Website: lowes
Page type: stored-credit-cards
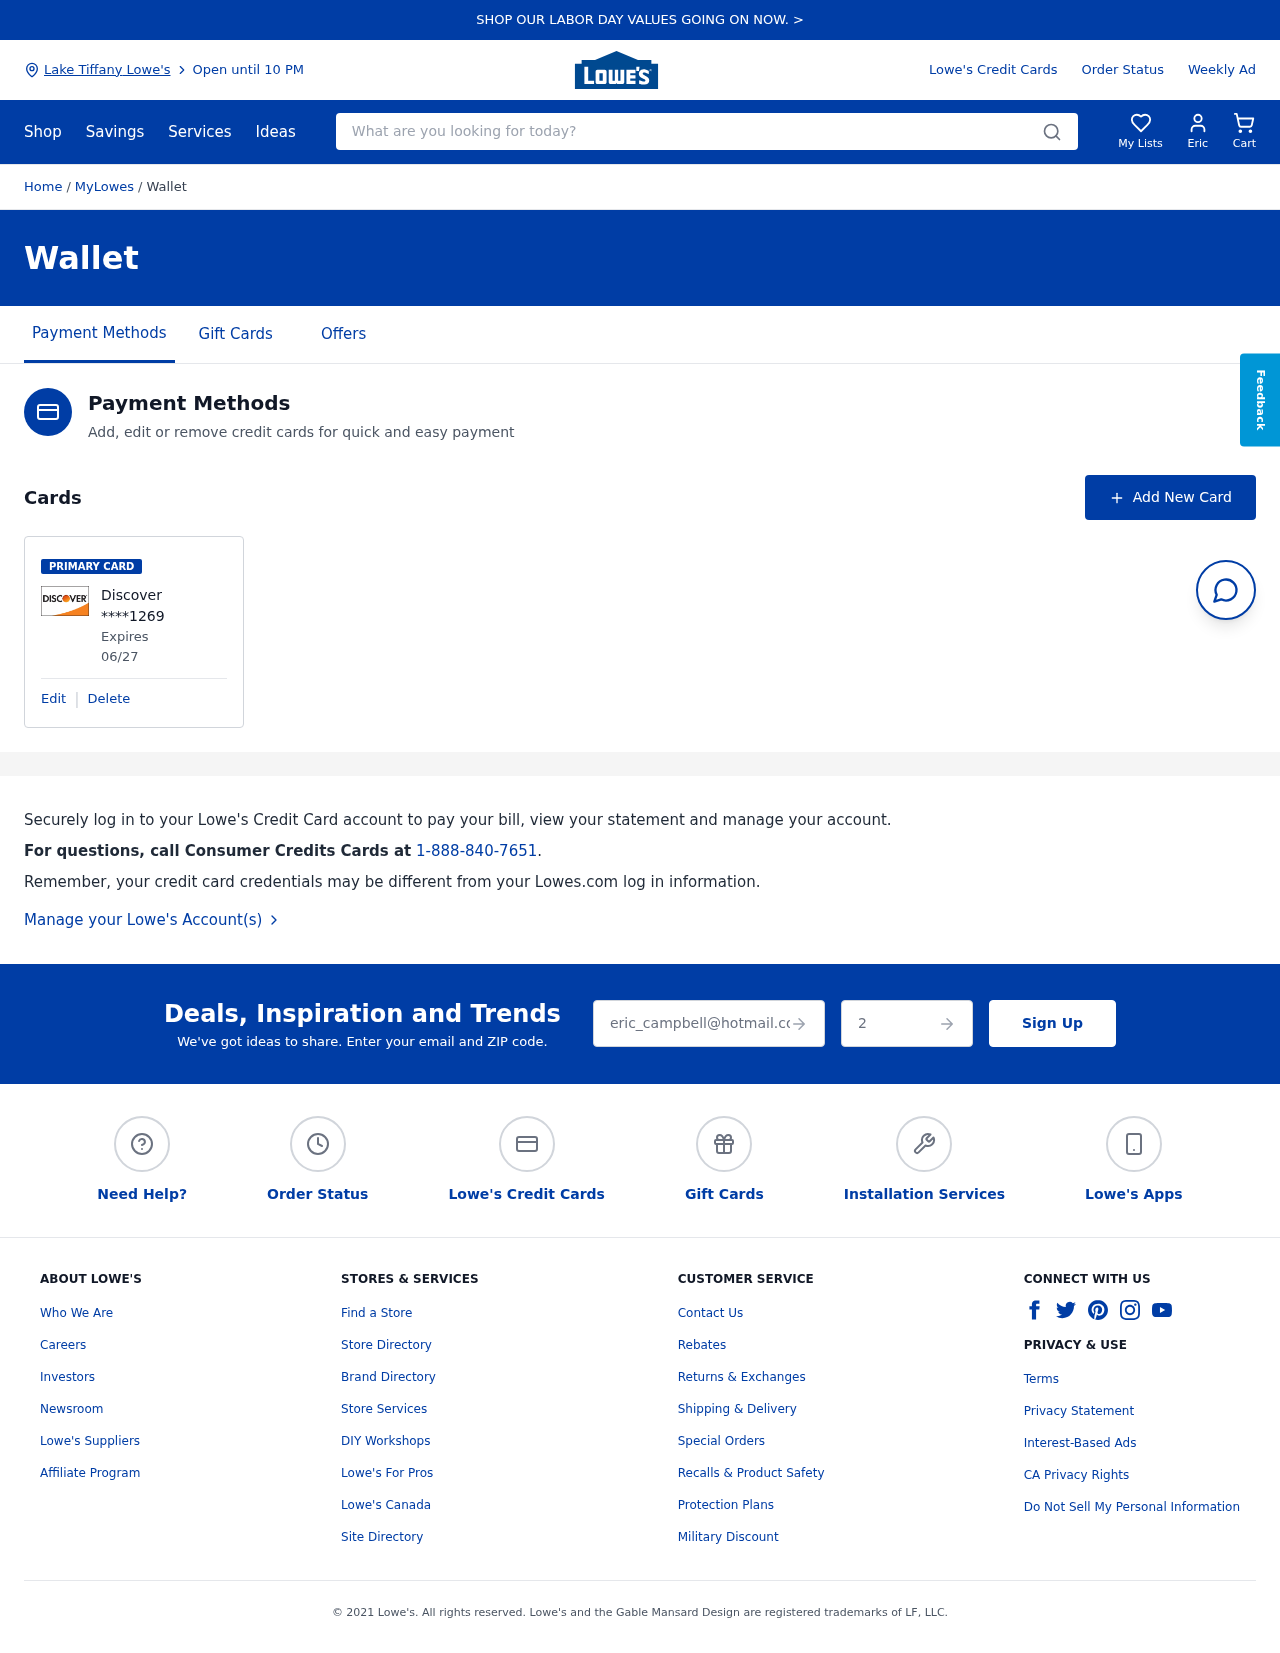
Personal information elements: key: PII_CARD_EXPIRY
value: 06/27
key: PII_CARD_LAST4
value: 1269
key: PII_CARD_TYPE
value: Discover
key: PII_CITY
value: Lake Tiffany Lowe's
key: PII_EMAIL
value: eric_campbell@hotmail.com
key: PII_FIRSTNAME
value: Eric
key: PII_POSTCODE
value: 25140
Search elements: key: HEADER_SEARCH
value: What are you looking for today?